Field crop: maize
Growth stage: 2
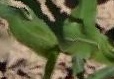
Species: maize